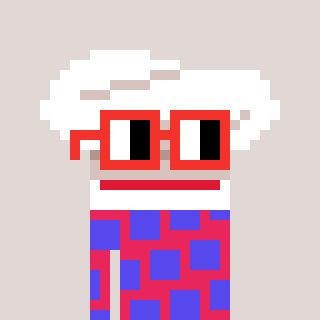
a pixel art character with square red glasses, a chef hat-shaped head and a redpinkish-colored body on a warm background